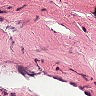
Metastatic tissue present: no